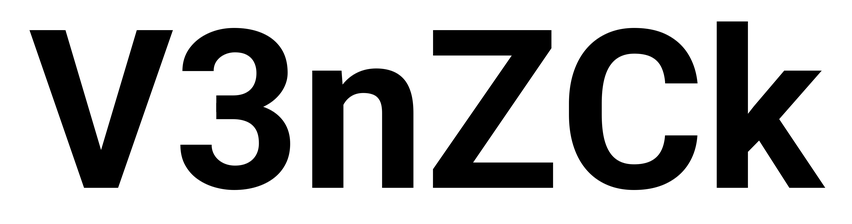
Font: Roboto_Bold